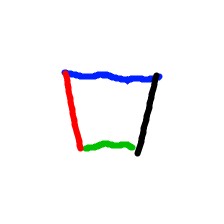
Shape: trapezoid